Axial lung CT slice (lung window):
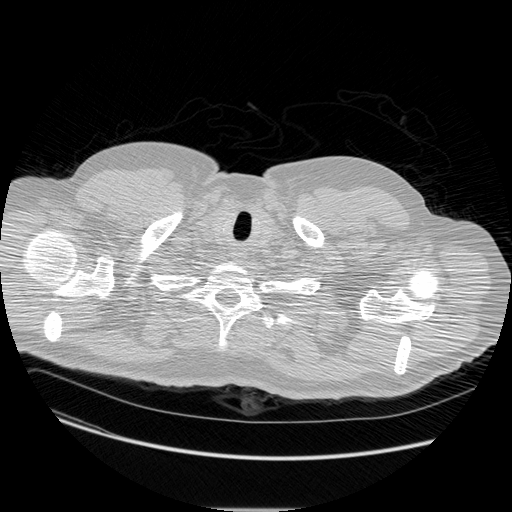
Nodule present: no